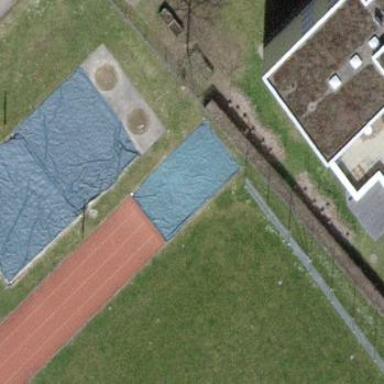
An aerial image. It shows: Long jump pit on sandy ground in leisure land area.